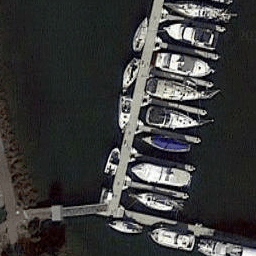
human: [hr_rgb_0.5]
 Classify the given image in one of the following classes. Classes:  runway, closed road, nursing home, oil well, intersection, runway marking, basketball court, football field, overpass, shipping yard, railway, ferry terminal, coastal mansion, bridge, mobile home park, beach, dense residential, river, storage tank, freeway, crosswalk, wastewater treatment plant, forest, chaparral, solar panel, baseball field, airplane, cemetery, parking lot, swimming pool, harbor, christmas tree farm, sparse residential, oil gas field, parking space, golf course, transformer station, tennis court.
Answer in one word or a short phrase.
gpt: harbor